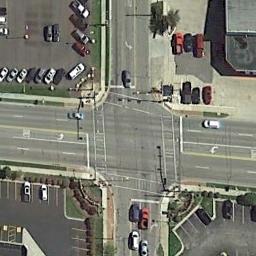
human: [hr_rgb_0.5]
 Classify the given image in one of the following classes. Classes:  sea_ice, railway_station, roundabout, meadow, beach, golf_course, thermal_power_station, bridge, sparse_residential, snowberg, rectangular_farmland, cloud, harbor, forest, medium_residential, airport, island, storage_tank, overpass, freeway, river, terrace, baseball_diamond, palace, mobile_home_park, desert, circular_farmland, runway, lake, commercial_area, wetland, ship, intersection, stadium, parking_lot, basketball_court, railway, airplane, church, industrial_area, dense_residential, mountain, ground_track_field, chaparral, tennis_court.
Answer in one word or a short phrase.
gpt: intersection